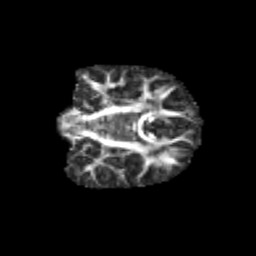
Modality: FA
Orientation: coronal
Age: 10
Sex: female
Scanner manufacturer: siemens
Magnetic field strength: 3 T
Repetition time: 3.8 s
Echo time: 0.07 s